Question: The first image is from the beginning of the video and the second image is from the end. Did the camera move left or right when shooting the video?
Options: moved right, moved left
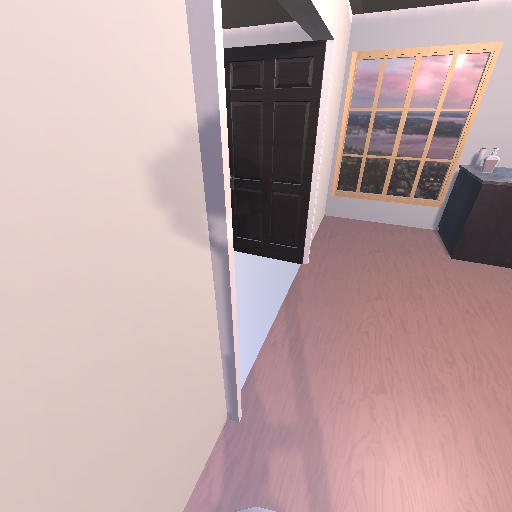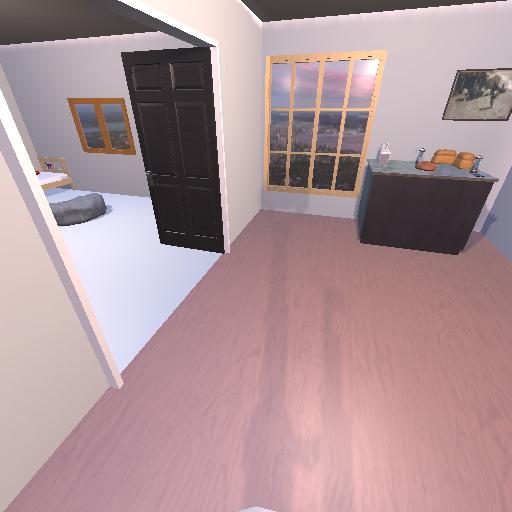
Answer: moved right